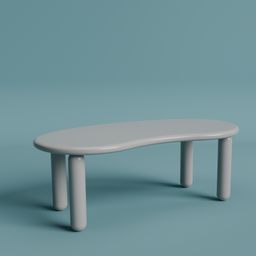
Label: furniture